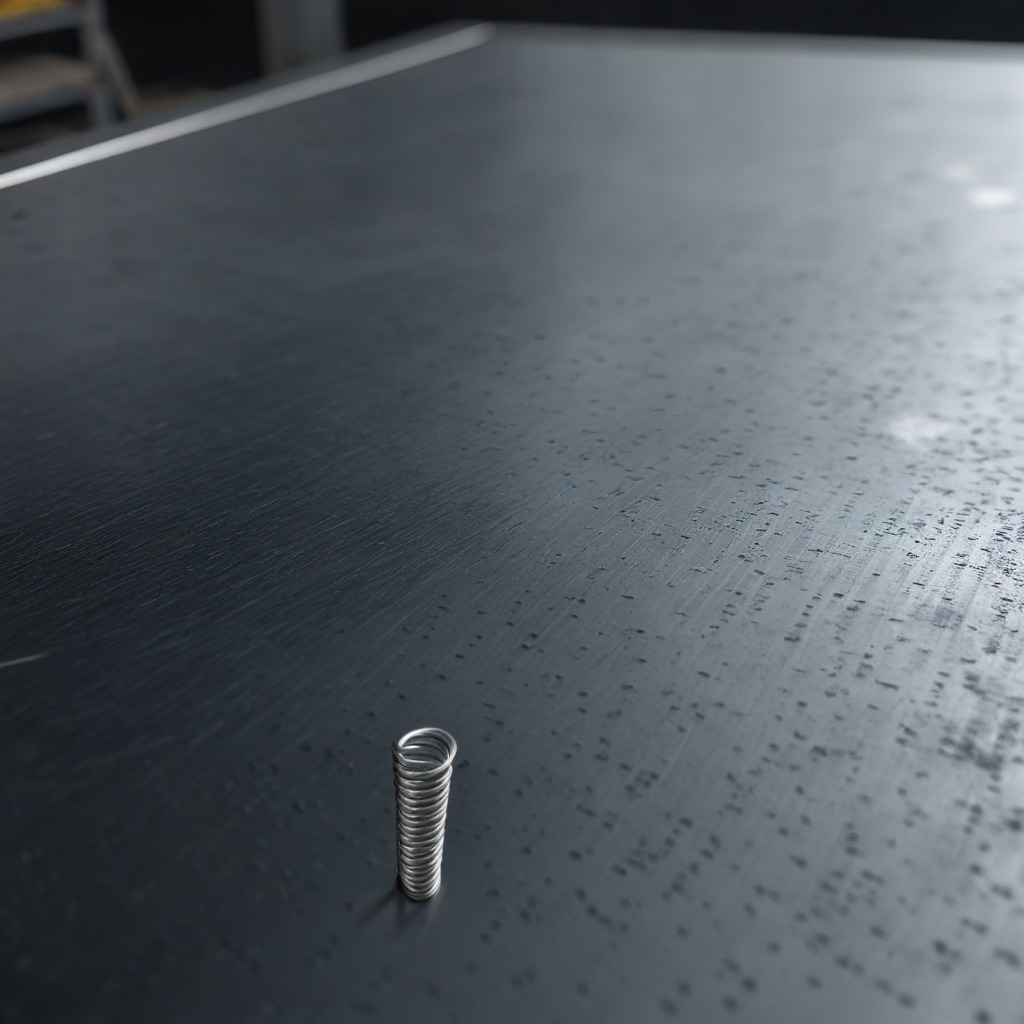
A coiled metal spring is lying on the cold steel table in a mining workshop.